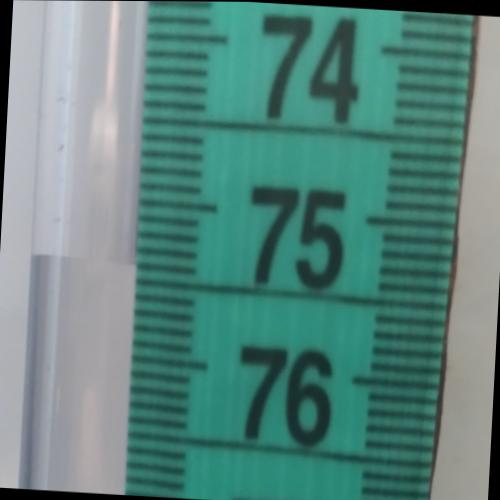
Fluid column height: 75.4 cm